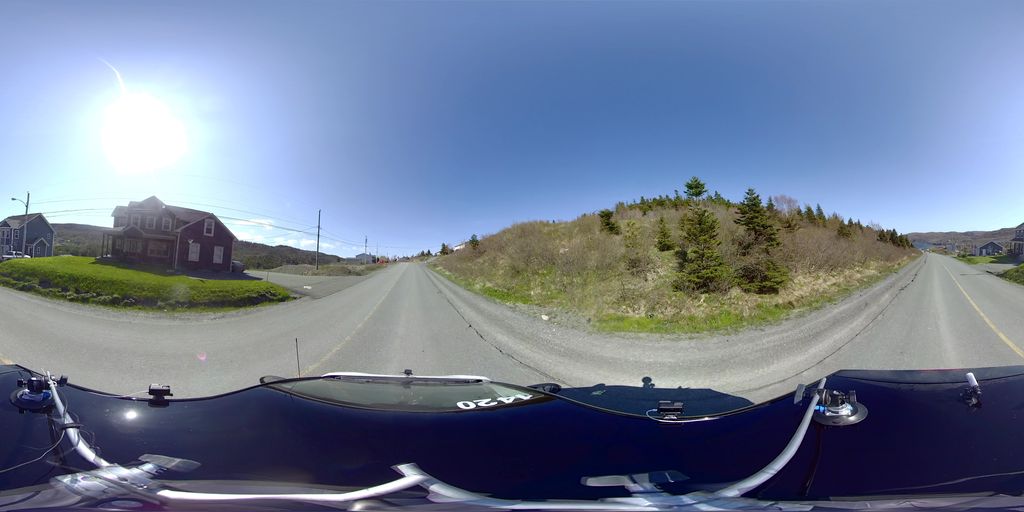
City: st_johns